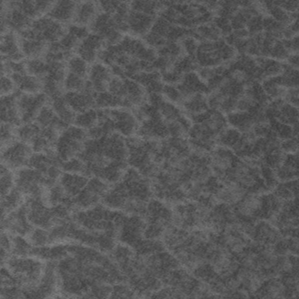
Label: frost